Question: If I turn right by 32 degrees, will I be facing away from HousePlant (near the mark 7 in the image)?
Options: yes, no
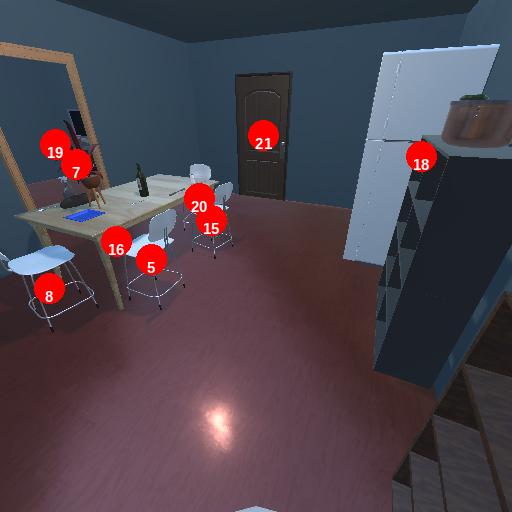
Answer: yes